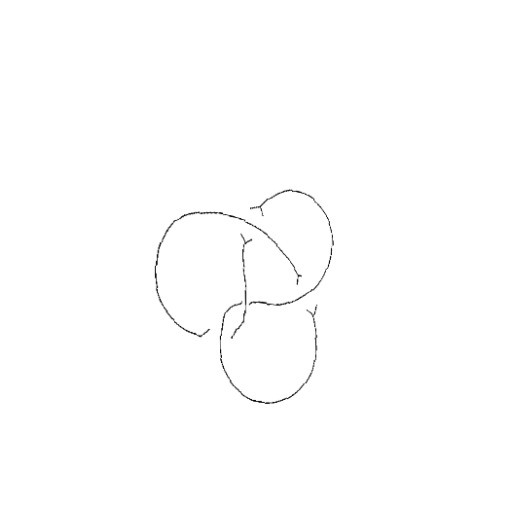
Crossing number: 4